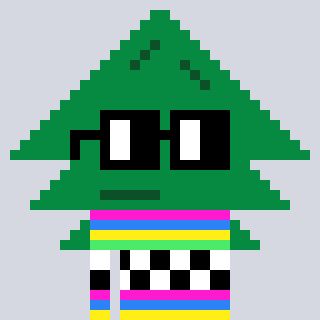
a pixel art character with square black glasses, a fir-shaped head and a hotbrown-colored body on a cool background